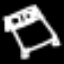
Label: bed